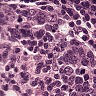
Metastatic tissue present: no